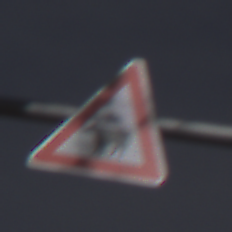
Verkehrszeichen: ViehtriebRechts
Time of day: MorningAfternoon
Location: Outdoor (Nature)
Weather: PartlyCloudy
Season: NotSpecified
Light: Natural